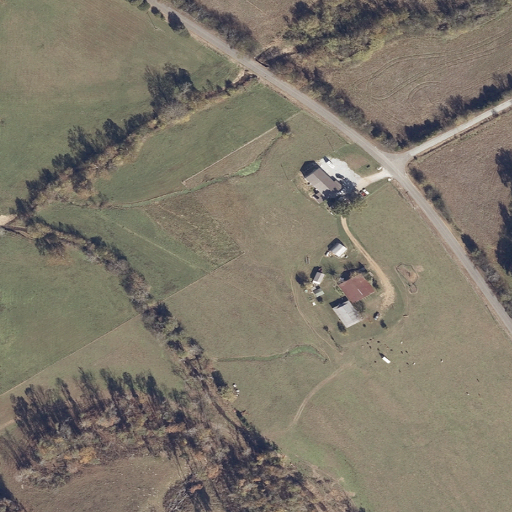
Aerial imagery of valley in Alabama named McCathey Hollow containing pasture, open development, deciduous forest, grassland, and low intensity development